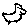
Label: bird